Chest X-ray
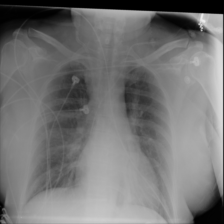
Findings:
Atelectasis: positive
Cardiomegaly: negative
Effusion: negative
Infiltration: negative
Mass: negative
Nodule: negative
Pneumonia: negative
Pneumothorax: negative
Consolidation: negative
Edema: negative
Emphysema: negative
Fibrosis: negative
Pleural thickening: negative
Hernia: negative